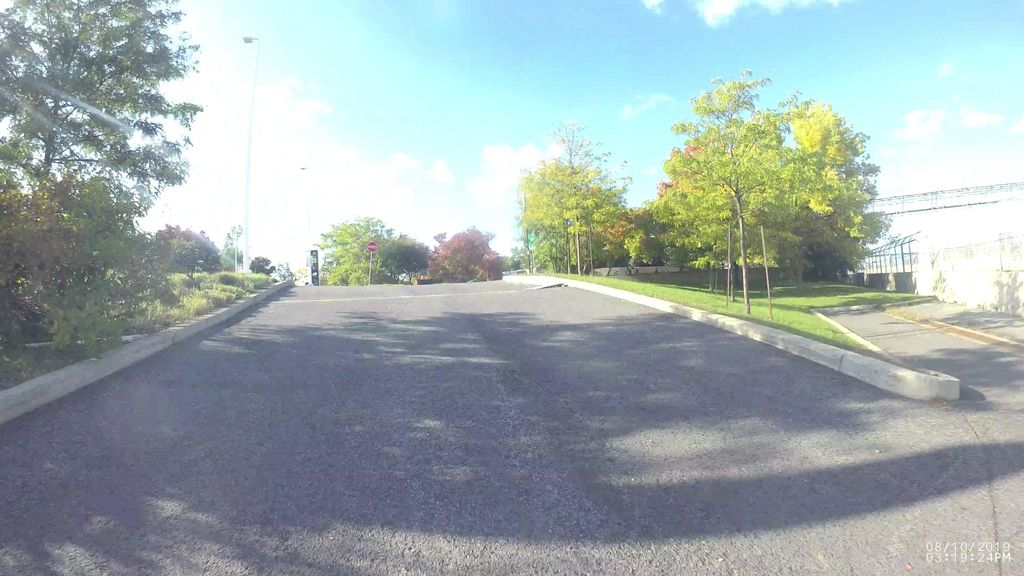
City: montreal